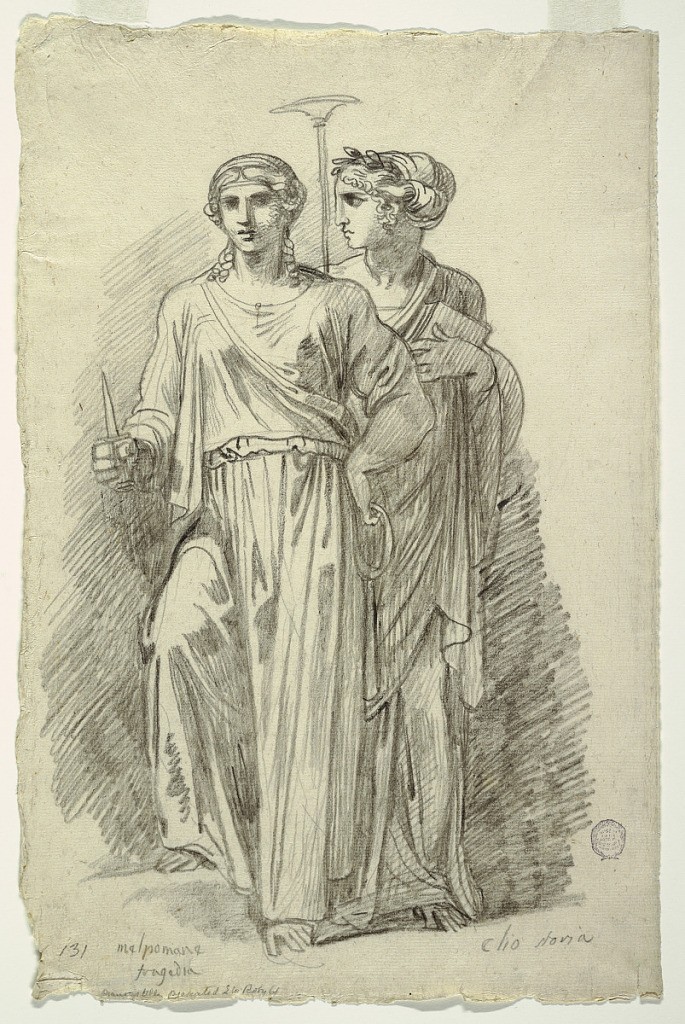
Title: Melpomane, Muse of Tragedia and Clio, Muse of History
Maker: Felice Giani, Italian, 1758–1823
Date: ca. 1820
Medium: Black chalk on laid paper
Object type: Drawing
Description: Two women face forward. At left, Melpomane holds a dagger.